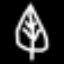
Label: leaf